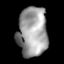
Tissue: prostate
Cell type: T cells
Senescence score: 0.2832
Nuclear area (px): 1432
Mean DAPI intensity: 158.133